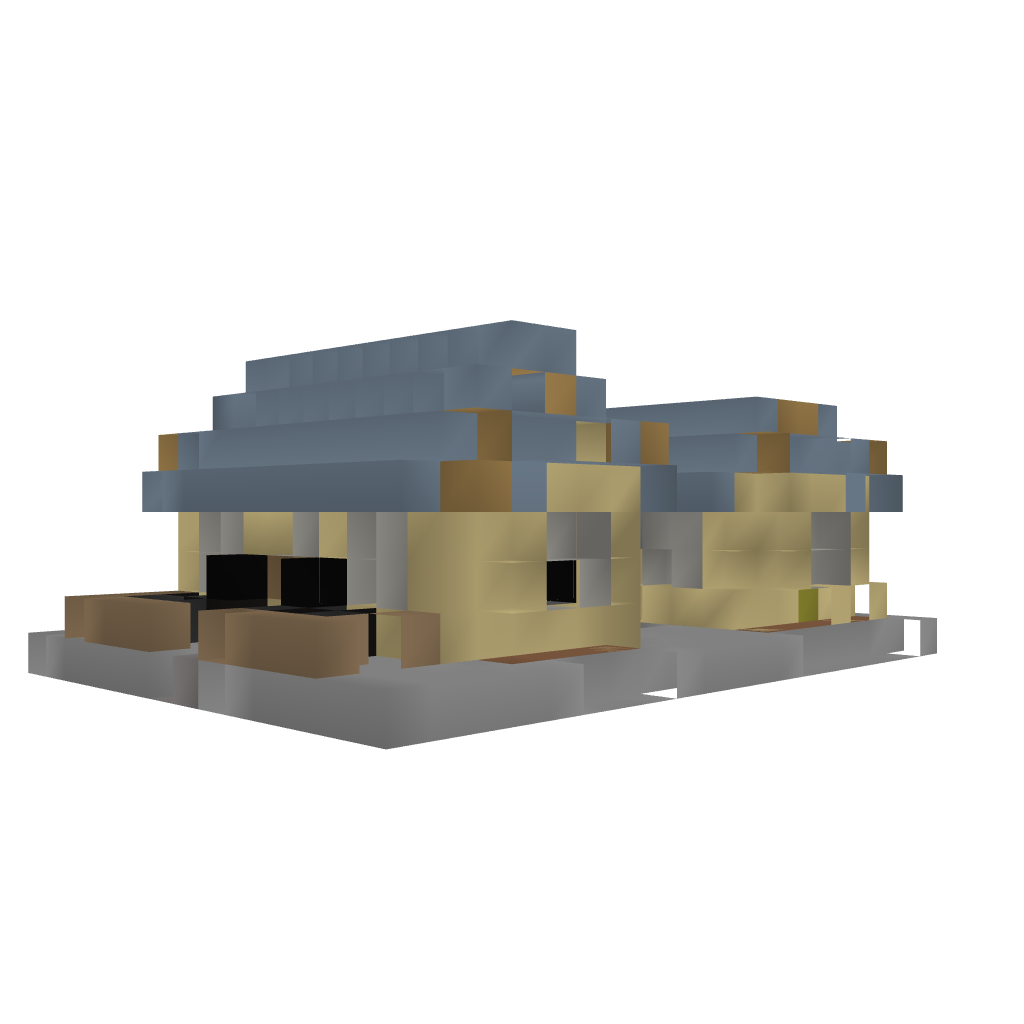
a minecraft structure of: House #2